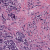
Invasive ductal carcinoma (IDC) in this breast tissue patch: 1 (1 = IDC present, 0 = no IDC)